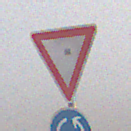
Verkehrszeichen: VorfahrtGewaehren
Zusatzzeichen unten: Kreisverkehr
Umgebung: Outdoor, Nature
Tageszeit: MorningAfternoon
Wetter: PartlyCloudy
Licht: Natural
Jahreszeit: NotSpecified
Kontrast: MediumContrast